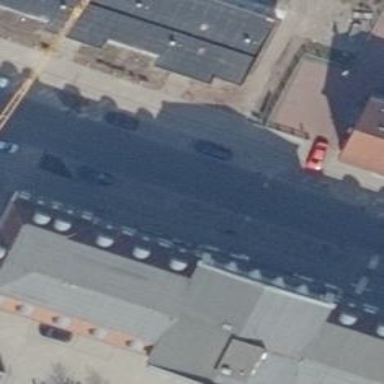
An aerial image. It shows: Street side parking spaces with parallel orientation.